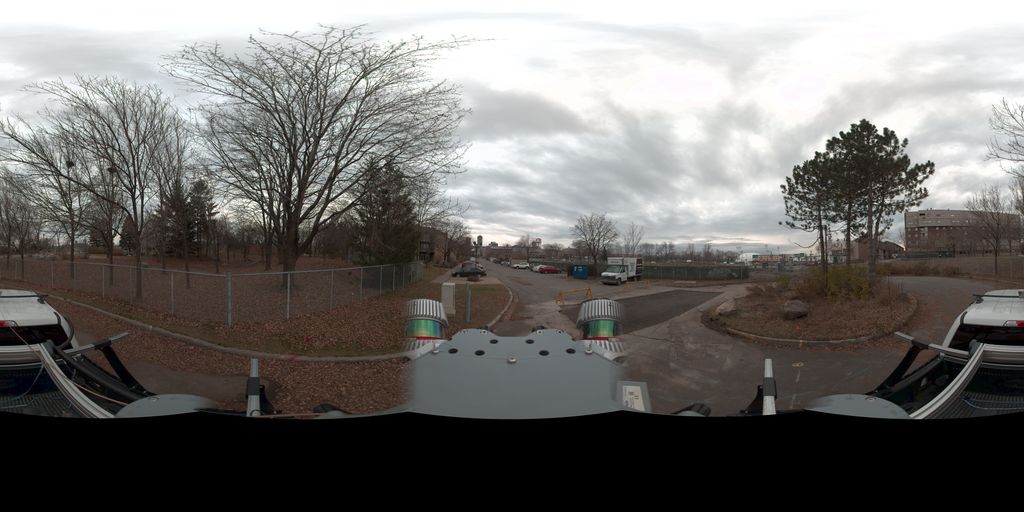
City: quebec_city